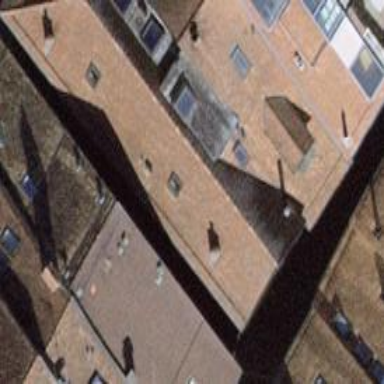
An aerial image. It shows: Apartments building with gabled roof made of roof tiles. The roof orientation is across.